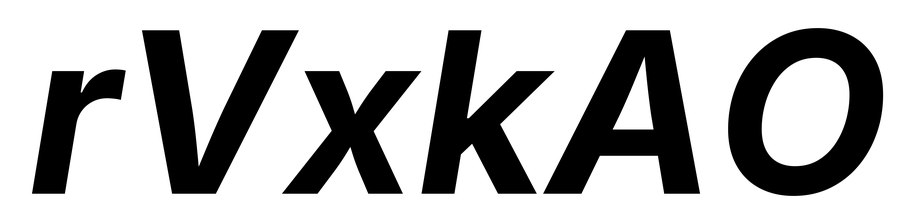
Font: Inter-Italic_Bold_Italic